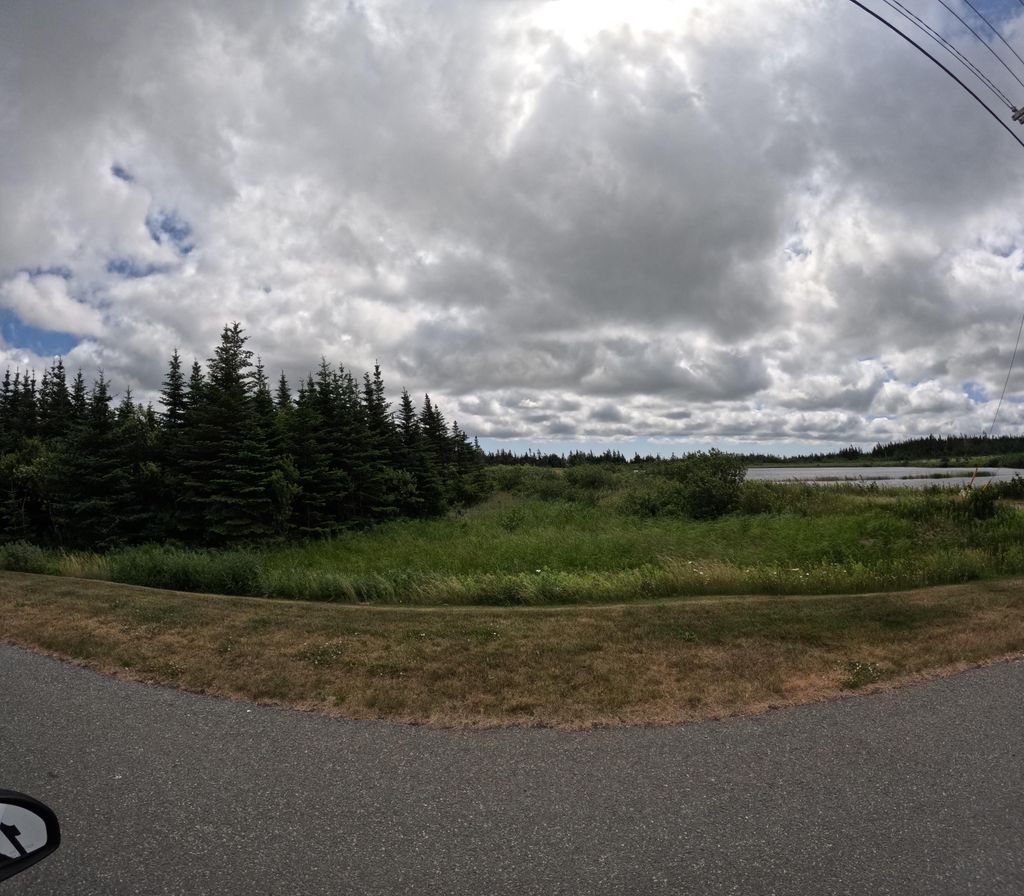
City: st_johns